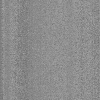
Atmospheric dust classification: dusty